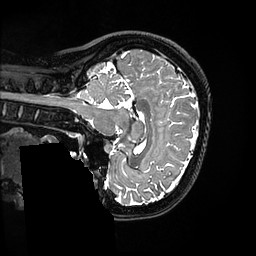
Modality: T2w
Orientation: sagittal
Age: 30
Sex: female
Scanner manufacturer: ge
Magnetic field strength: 3 T
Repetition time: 3.231 s
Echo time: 0.06562 s